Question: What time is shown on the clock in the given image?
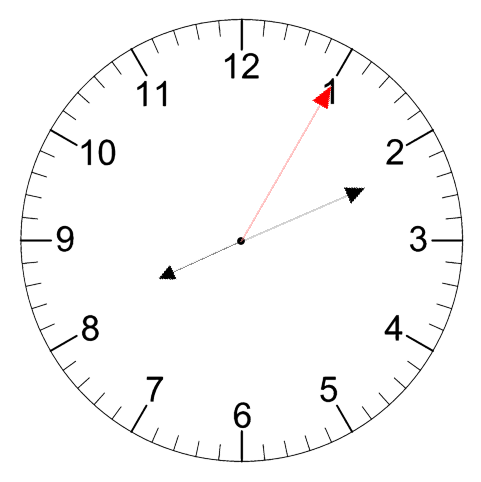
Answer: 08:11:05